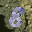
Label: 8